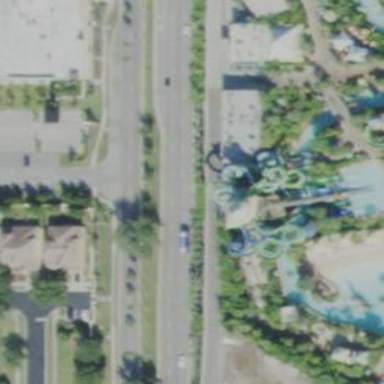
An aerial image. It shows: Bridge leading to water slide attraction.